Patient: sex M, age 57
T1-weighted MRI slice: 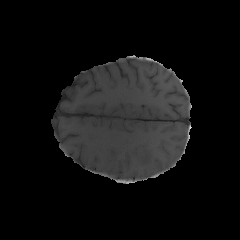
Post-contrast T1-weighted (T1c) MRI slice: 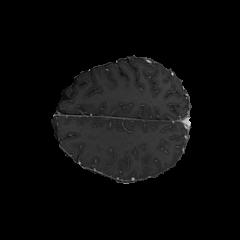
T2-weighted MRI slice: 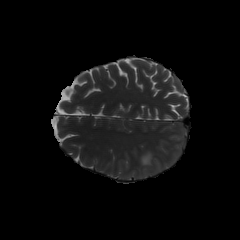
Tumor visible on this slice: yes
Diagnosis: Glioblastoma, IDH-wildtype
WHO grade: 4